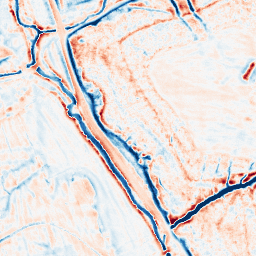
Category: edge_preserving
Decomposition family: bilateral
Decomposition parameters: d: 15
sigma_color: 25
sigma_space: 75
Upsampling method: lanczos
Upsampling parameters: scale: 2
Upsampling scale: 2